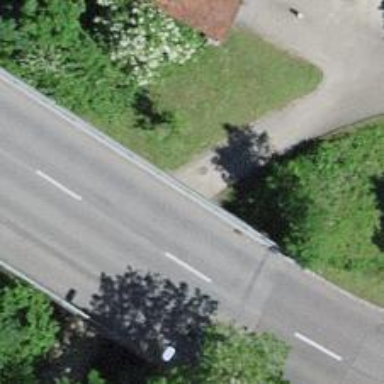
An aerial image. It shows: Tunnel footway.